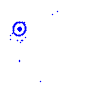
Particle: pion